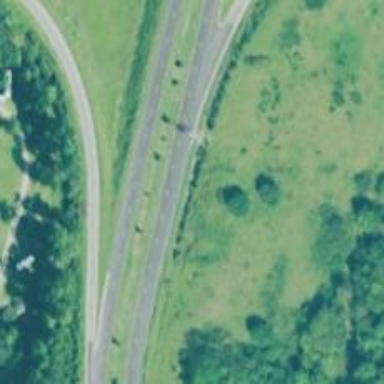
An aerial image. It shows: Motorway junction.